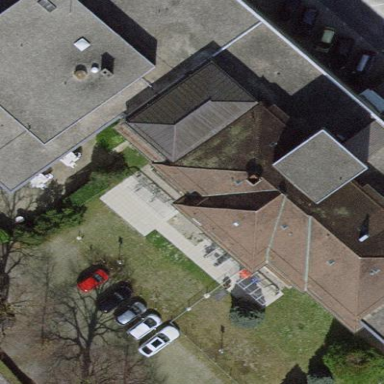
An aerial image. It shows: Hospital with mansard roof.